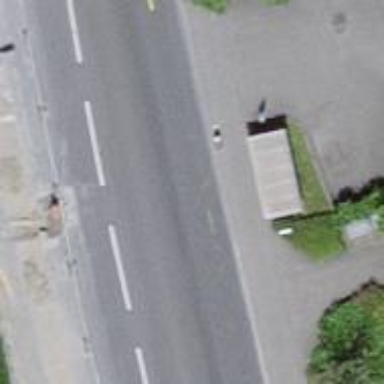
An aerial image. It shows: Bus stop with sheltered platform for public transport.